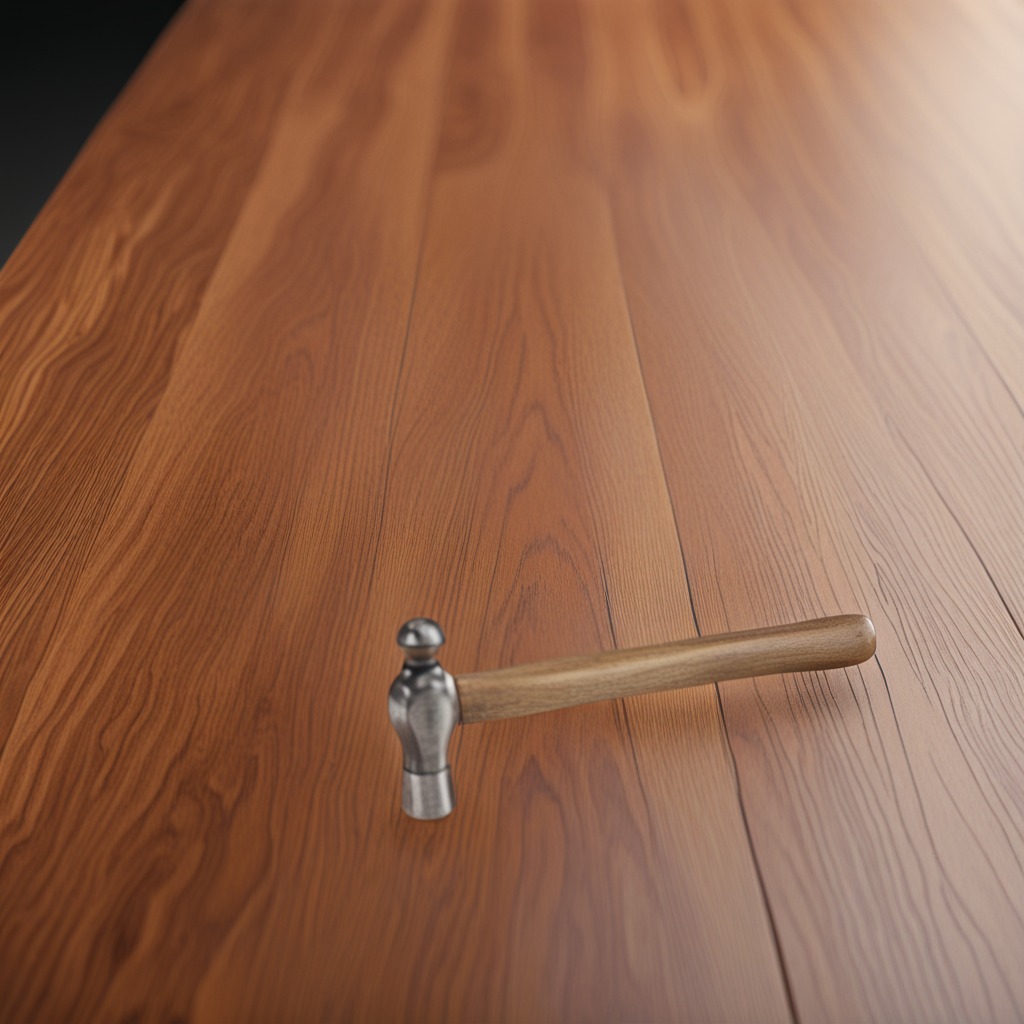
A hammer is lying on a wooden table in a carpentry studio rich wood textures side lighting